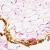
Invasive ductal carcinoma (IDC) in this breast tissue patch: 0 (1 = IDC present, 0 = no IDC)